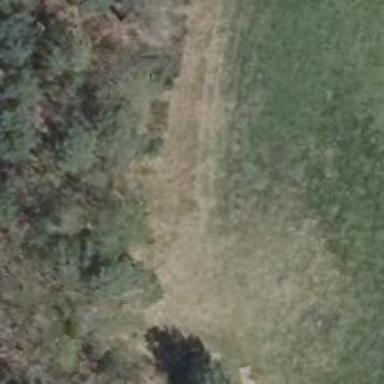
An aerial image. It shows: Grassy track with grade 5 track type.